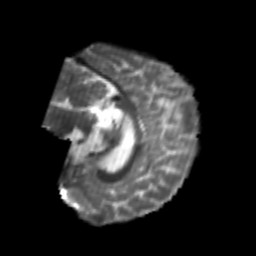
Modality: T2w
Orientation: sagittal
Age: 20
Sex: female
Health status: healthy
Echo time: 0.074 s